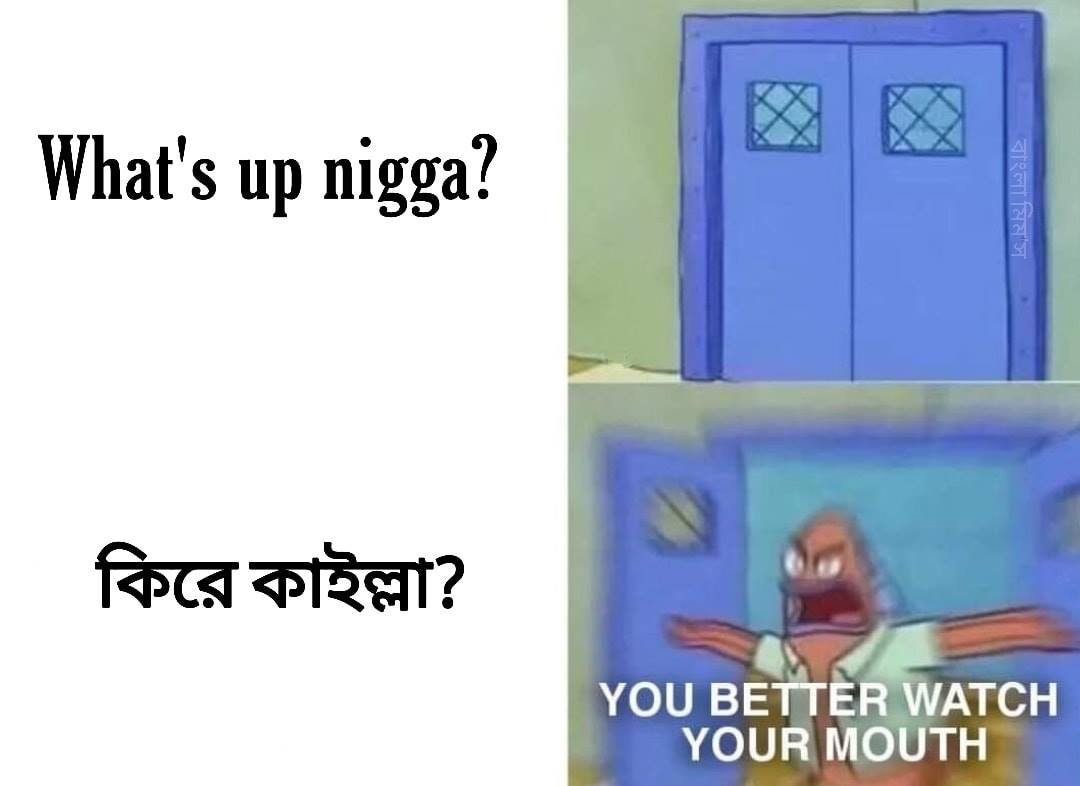
Caption: What's up nigga ?  কিরে কাইল্লা ?   YOU BETTER WATCH YOUR MOUTH
Label: hate